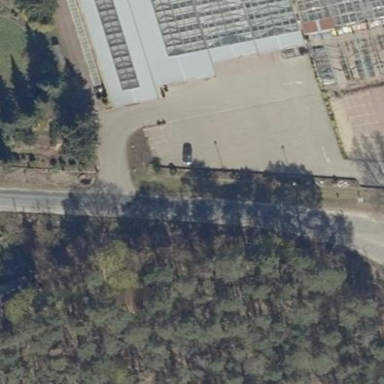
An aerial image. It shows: Parking area with paving stones.